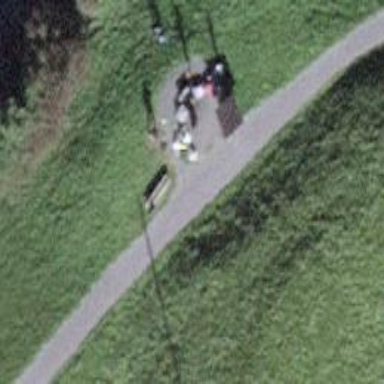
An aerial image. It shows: Picnic site with barbecue amenities available.